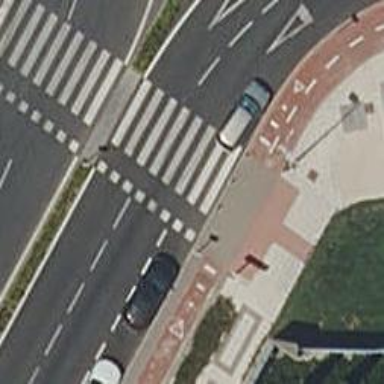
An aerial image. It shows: Uncontrolled zebra crossing on footway.